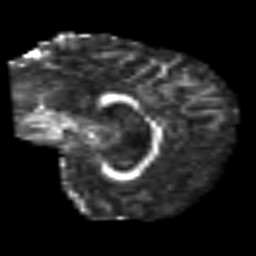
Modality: FA
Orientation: sagittal
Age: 31
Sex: female
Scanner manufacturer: siemens
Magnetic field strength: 3 T
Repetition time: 6.1 s
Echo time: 0.101 s